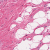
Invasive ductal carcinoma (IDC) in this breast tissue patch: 0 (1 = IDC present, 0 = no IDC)